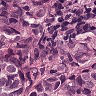
Metastatic tissue present: yes